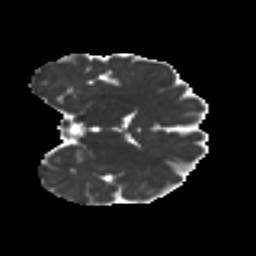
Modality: MD
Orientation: coronal
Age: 38
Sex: male
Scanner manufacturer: ge
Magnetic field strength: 3 T
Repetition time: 7.8 s
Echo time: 0.0607 s